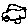
Label: car